Field crop: maize
Growth stage: 2
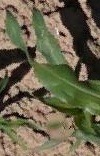
Species: maize